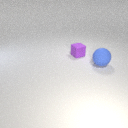
large blue rubber sphere in front of small purple rubber cube